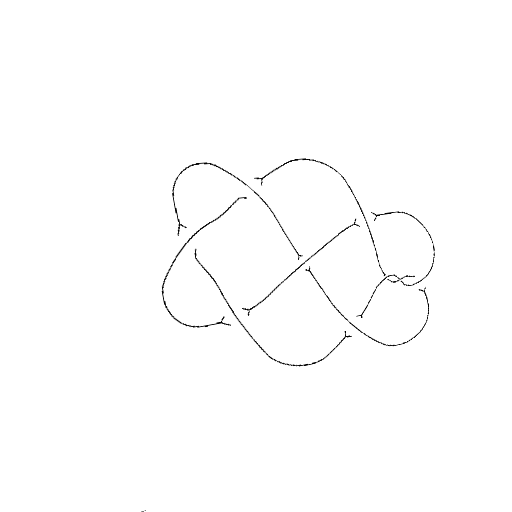
Crossing number: 9